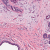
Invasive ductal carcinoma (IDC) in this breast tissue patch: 1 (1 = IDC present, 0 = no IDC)